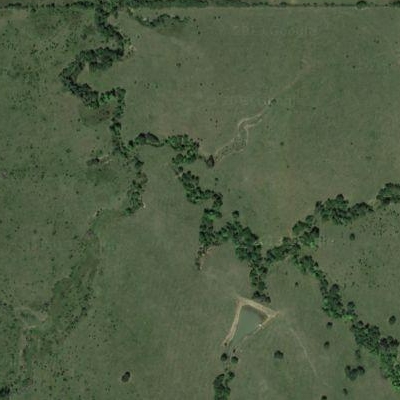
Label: aGrass